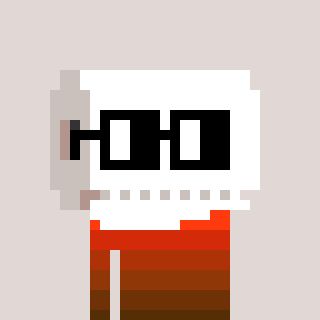
a pixel art character with square black glasses, a toiletpaper-full-shaped head and a darkbrown-colored body on a warm background